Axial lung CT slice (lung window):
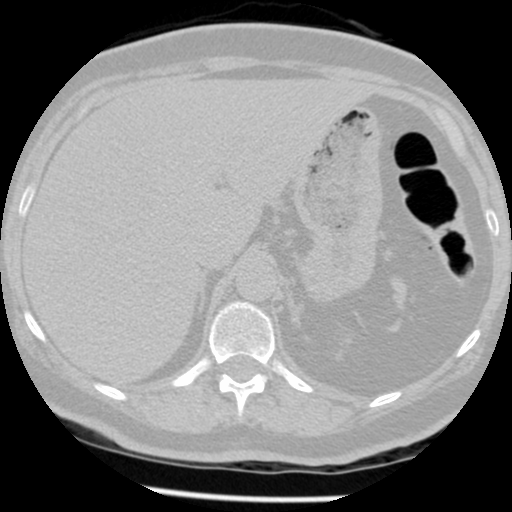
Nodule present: no